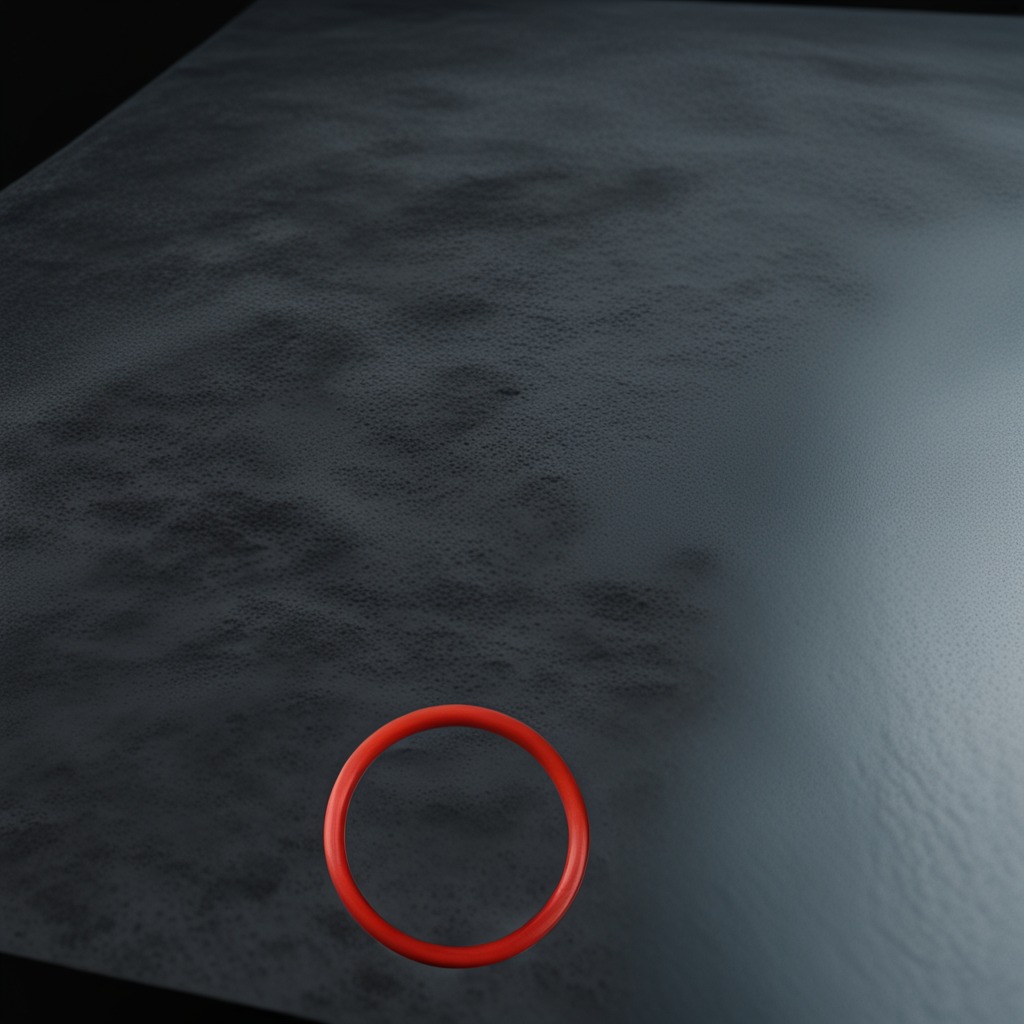
A rubber O-ring is lying on the clean granite table inside a workshop at night.